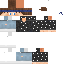
A male human skin with medium skin, wearing brown long hair dressed in a blue hoodie and black pants, featuring a closed mouth.